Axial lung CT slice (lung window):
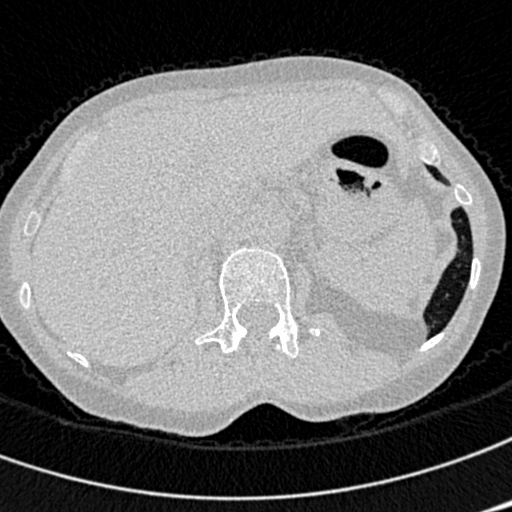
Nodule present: no